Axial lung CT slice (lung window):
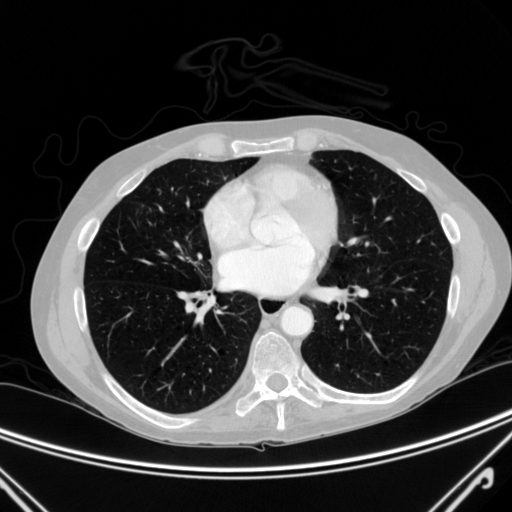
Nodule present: no